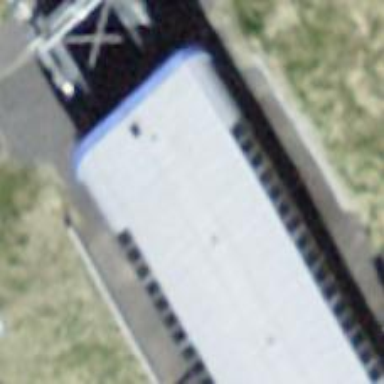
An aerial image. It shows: Aerialway station.